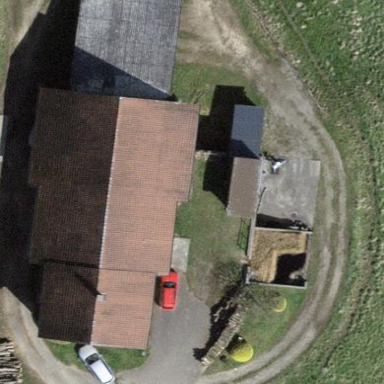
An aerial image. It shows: Farm with farmyard.